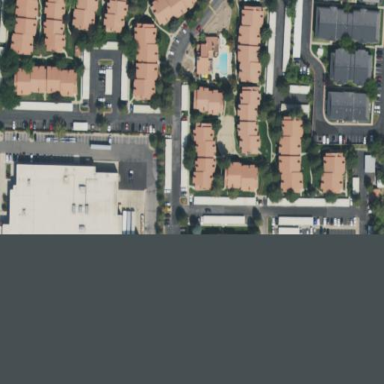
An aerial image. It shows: Residential area with apartments.